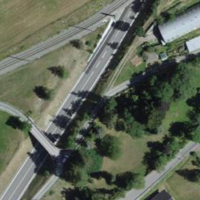
EUNIS habitat code: 54
Species observed at this site:
Sylvia atricapilla